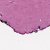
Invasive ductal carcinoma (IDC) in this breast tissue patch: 0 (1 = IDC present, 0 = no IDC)